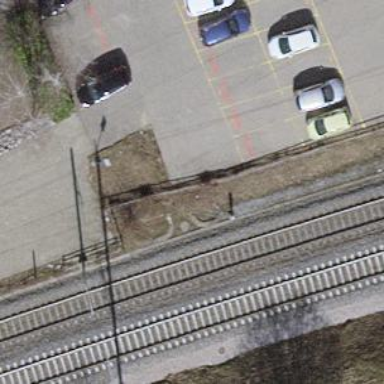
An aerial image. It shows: Road serving as parking aisle.